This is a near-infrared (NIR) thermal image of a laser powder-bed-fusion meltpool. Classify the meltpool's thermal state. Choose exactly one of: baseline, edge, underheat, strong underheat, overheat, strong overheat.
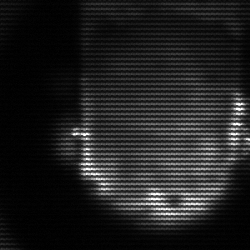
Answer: baseline